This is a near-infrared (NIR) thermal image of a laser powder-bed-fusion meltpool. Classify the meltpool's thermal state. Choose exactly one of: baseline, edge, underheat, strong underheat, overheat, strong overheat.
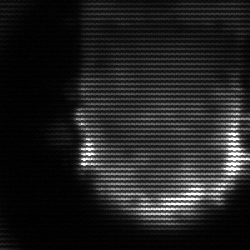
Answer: baseline